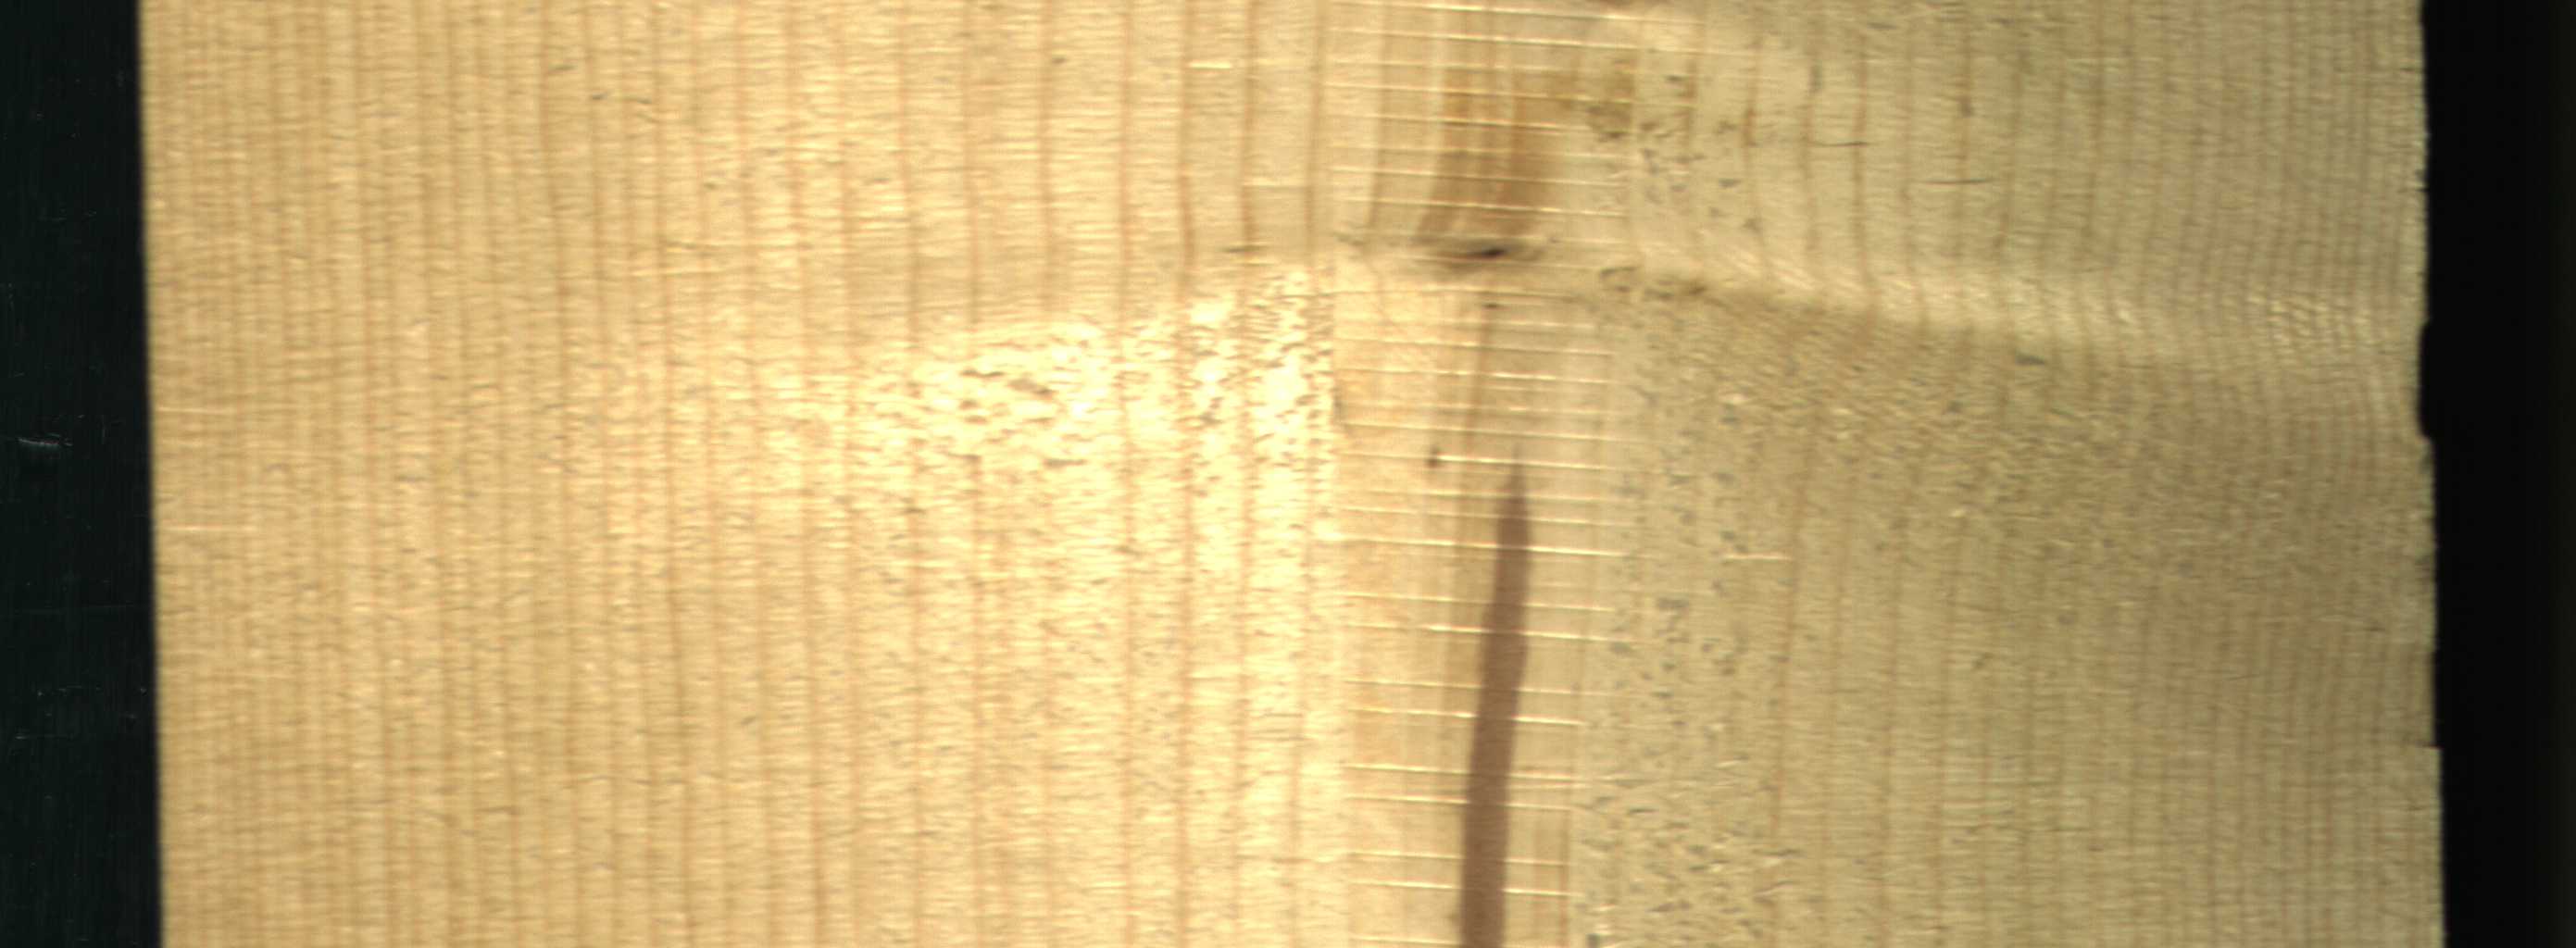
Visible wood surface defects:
Marrow